Interaction volume radius: 10 \u00c5
Interaction volume height: 20 \u00c5
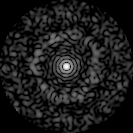
Disorder parameter: 0.8242